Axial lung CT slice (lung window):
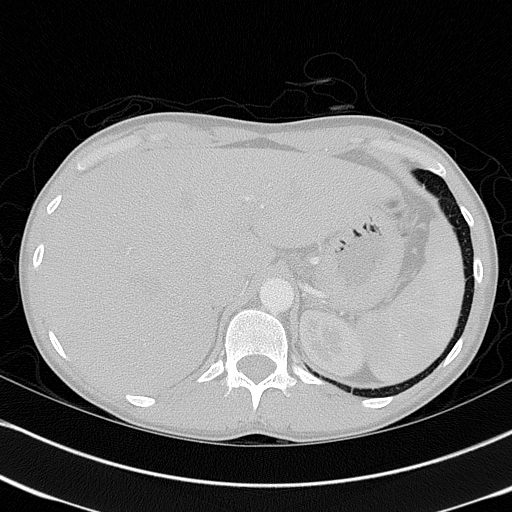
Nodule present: no